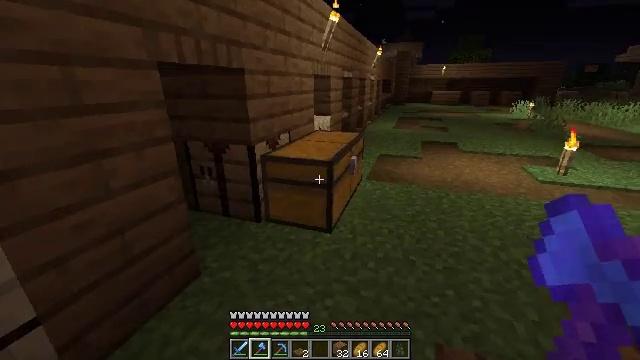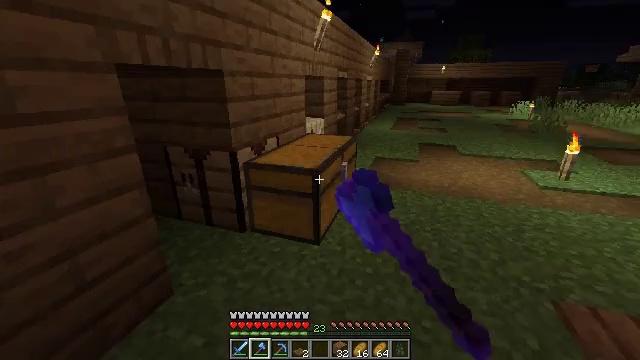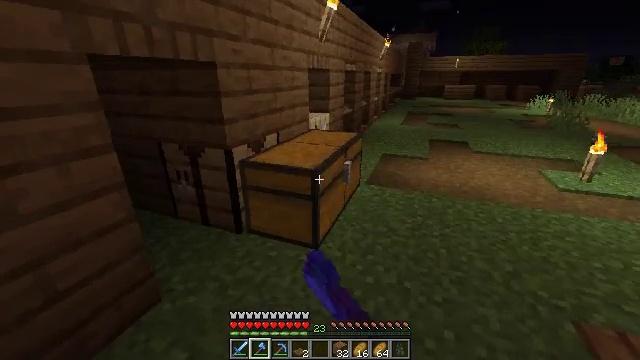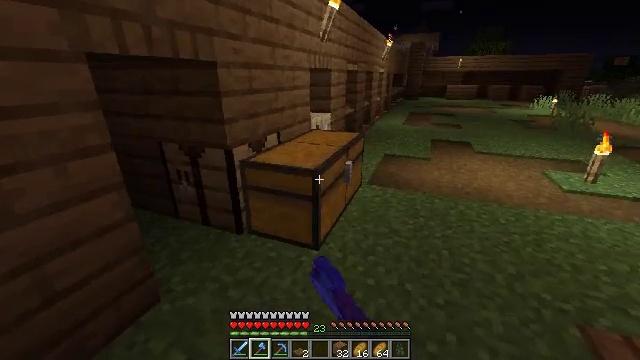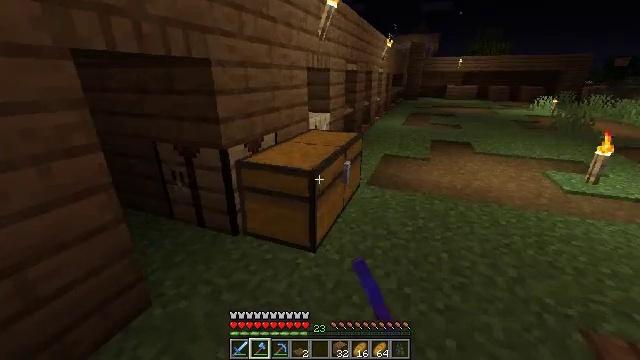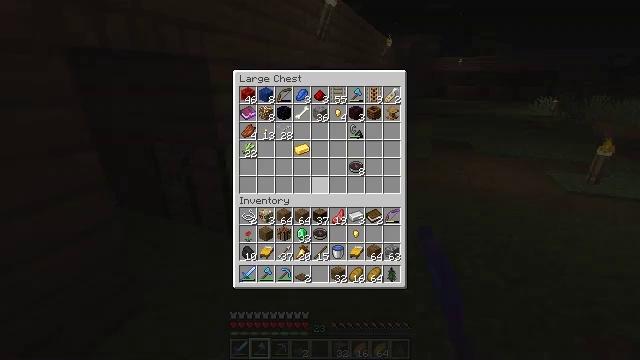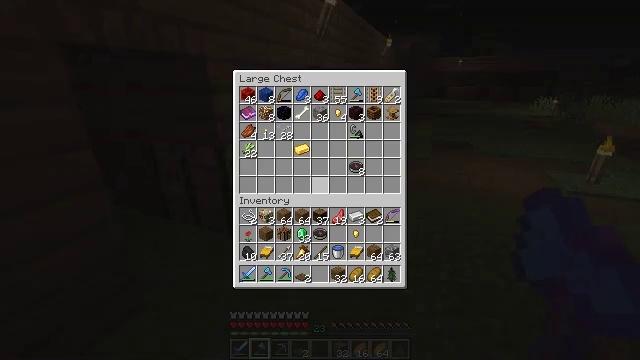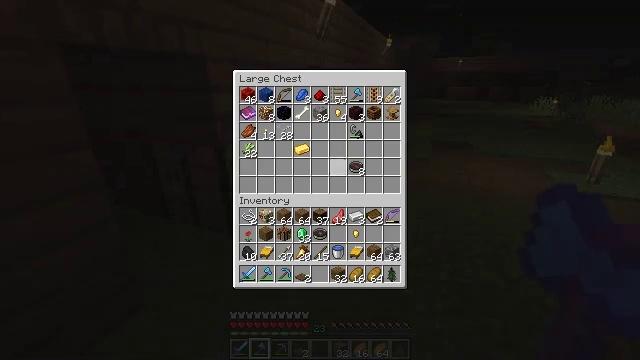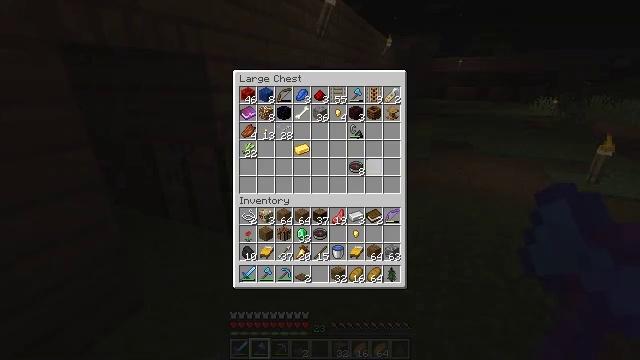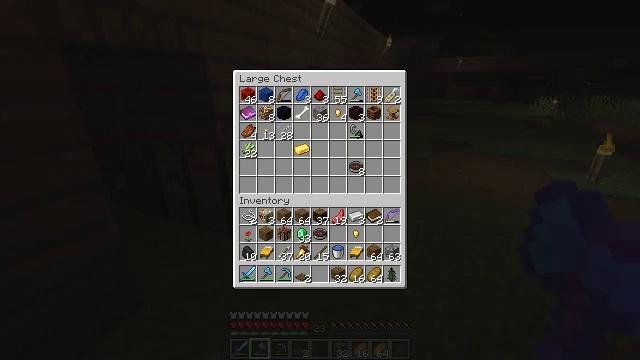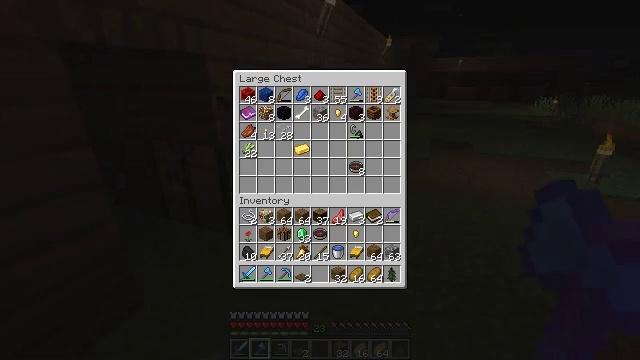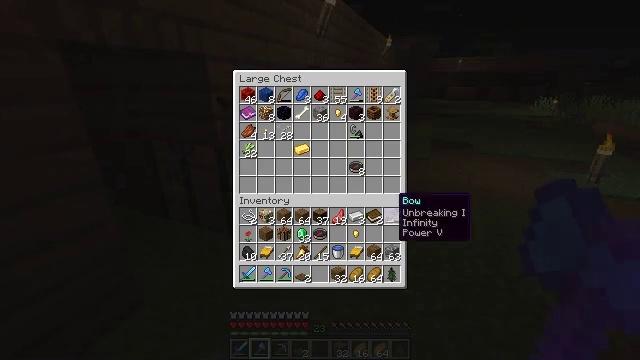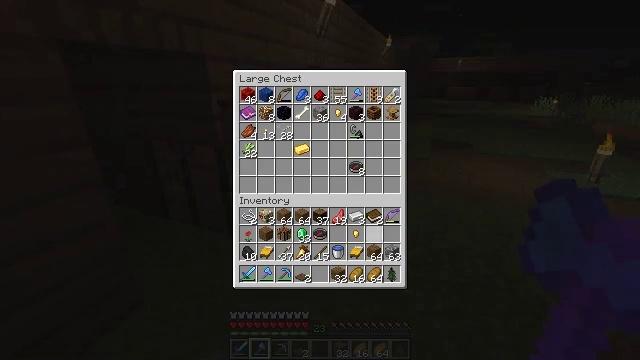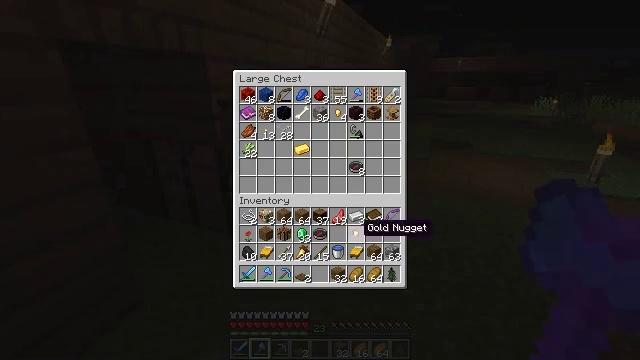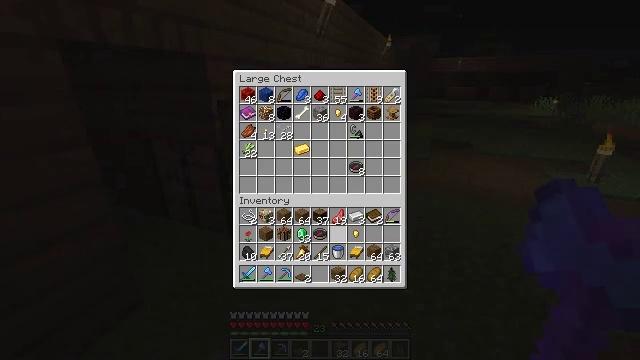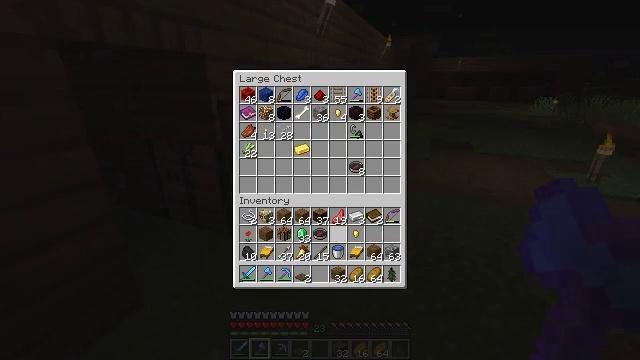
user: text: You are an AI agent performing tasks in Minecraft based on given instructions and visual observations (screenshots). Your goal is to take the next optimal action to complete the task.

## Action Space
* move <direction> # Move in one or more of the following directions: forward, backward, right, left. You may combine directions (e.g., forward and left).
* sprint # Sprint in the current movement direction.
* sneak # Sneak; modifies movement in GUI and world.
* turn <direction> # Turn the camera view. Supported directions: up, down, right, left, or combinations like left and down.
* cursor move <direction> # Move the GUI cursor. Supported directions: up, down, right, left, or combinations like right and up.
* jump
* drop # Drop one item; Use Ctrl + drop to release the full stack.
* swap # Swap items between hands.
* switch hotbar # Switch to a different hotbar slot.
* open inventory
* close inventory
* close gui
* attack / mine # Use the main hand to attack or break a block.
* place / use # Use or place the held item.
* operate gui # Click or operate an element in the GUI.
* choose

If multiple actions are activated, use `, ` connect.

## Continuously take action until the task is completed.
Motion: motion action
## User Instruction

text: Collect the oak trapdoor for re-use.
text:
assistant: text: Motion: move forward, use / place
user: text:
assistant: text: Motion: turn left and down, use / place
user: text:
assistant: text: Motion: no_op
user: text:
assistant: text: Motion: no_op
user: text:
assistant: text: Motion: open gui
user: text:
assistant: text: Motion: no_op
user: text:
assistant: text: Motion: no_op
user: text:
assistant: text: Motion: sneak, cursor move right
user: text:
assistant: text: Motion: sneak, cursor move right
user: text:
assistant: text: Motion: sneak, cursor move down
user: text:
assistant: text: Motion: sneak, cursor move left and down
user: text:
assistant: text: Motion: sneak, cursor move left and down
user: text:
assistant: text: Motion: sneak, cursor move left and down
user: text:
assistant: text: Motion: sneak, cursor move left
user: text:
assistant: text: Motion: sneak, cursor move left
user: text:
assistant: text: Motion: sneak
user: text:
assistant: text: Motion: sneak
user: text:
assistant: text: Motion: sneak
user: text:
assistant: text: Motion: sneak
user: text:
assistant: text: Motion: sneak, cursor move left
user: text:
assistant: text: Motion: sneak
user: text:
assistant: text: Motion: sneak
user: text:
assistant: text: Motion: sneak
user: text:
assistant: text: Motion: sneak
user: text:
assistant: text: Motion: sneak
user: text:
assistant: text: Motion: sneak
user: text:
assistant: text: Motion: sneak, cursor move right
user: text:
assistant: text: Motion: sneak, cursor move right
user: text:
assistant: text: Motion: sneak
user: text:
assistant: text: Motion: sneak, cursor move right